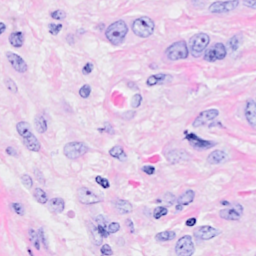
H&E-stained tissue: Breast